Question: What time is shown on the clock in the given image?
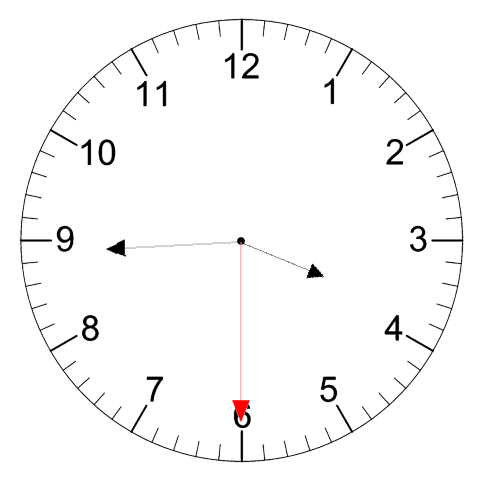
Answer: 03:44:30